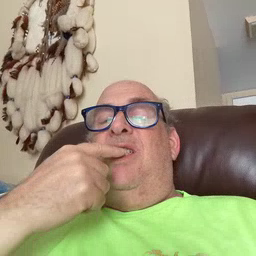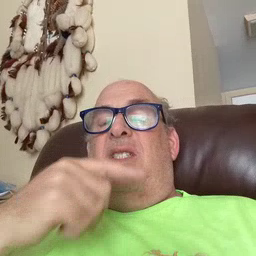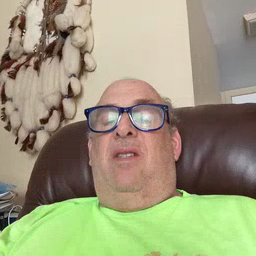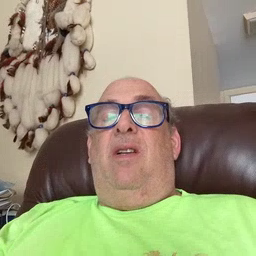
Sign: tooth